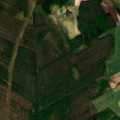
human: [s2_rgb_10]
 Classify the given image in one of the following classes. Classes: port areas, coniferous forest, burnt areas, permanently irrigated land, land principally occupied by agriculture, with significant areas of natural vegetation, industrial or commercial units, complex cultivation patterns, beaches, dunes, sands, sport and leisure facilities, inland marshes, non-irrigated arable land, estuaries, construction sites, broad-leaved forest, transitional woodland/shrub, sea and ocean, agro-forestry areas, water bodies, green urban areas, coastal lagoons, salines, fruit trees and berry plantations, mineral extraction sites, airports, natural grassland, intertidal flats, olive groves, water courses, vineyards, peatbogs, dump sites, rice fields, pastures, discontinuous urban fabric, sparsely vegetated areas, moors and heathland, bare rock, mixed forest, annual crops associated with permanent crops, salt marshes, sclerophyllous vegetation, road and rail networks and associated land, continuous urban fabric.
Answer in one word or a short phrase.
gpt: non-irrigated arable land, land principally occupied by agriculture, with significant areas of natural vegetation, broad-leaved forest, coniferous forest